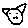
Label: cat